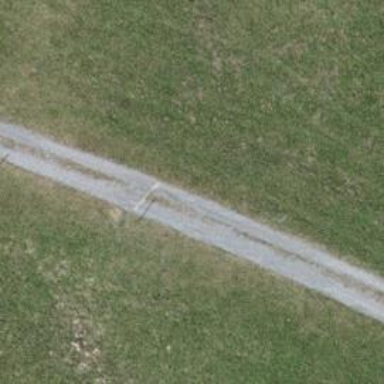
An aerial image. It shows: Track with grade1 surface made of grass paver.